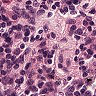
Metastatic tissue present: no